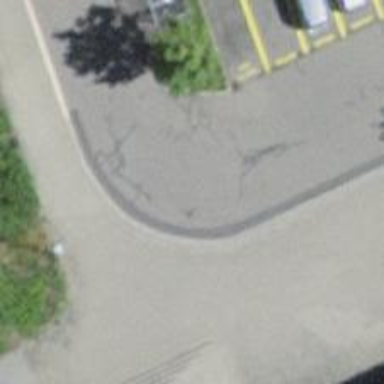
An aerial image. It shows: Road serving as parking aisle.